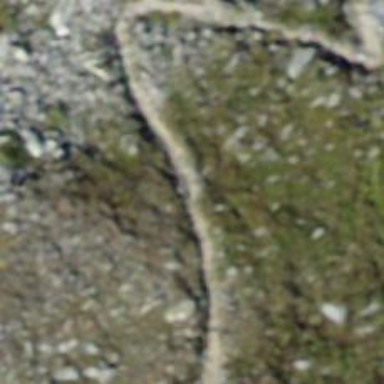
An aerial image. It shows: Path.